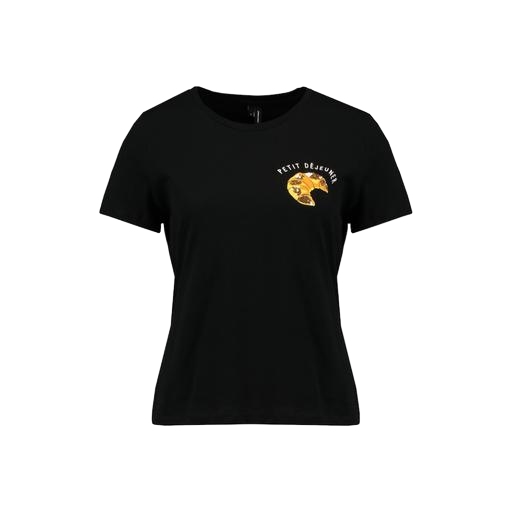
pizza t-shirt, black plus size printed t-shirt only macy, only white love pizza t-shirt, white background